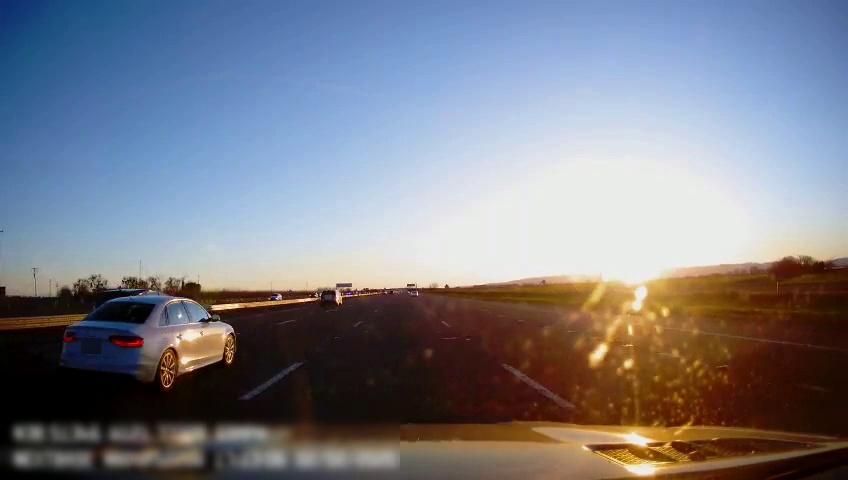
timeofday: Day
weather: Sunny
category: Drivable Space
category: Vehicles | SUV
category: Vehicles | SUV
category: Vehicles | Car
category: Vehicles | Car
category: Lanes | Alternate Lane
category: Lanes | Alternate Lane
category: Lanes | Current Lane
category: Lanes | Current Lane
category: Lanes | Alternate Lane
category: Lanes | Alternate Lane